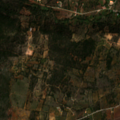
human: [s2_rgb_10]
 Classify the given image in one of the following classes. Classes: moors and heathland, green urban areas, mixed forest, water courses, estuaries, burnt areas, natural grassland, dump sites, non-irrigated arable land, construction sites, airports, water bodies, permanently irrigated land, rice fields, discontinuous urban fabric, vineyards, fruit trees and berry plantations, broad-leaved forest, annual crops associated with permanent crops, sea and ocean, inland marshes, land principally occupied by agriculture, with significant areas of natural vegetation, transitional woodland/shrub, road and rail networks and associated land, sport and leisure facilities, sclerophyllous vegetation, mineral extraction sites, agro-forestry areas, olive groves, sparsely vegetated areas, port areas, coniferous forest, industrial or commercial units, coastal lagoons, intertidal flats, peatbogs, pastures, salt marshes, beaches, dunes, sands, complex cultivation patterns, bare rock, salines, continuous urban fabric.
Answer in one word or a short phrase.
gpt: olive groves, annual crops associated with permanent crops, land principally occupied by agriculture, with significant areas of natural vegetation, sclerophyllous vegetation, transitional woodland/shrub